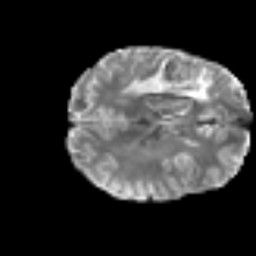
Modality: T2w
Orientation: axial
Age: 55
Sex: male
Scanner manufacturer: siemens
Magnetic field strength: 3 T
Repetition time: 6.1 s
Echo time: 0.101 s